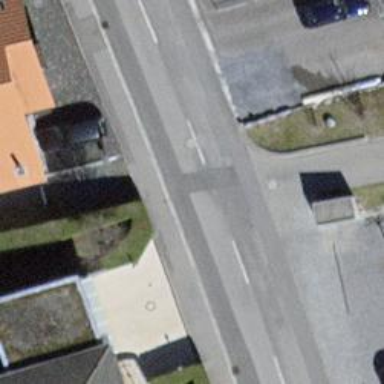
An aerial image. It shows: Residential road with asphalt surface. There is sidewalk on the left side.